Field crop: maize
Growth stage: 2
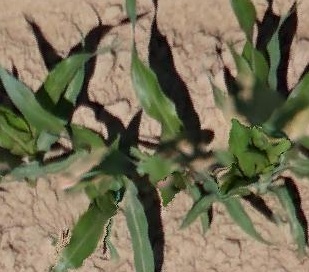
Species: maize